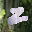
Label: 2